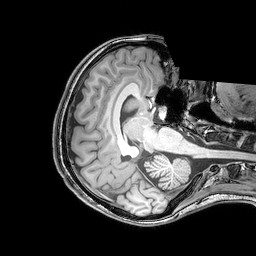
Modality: T1w
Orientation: axial
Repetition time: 0.00828 s
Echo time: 0.00388 s